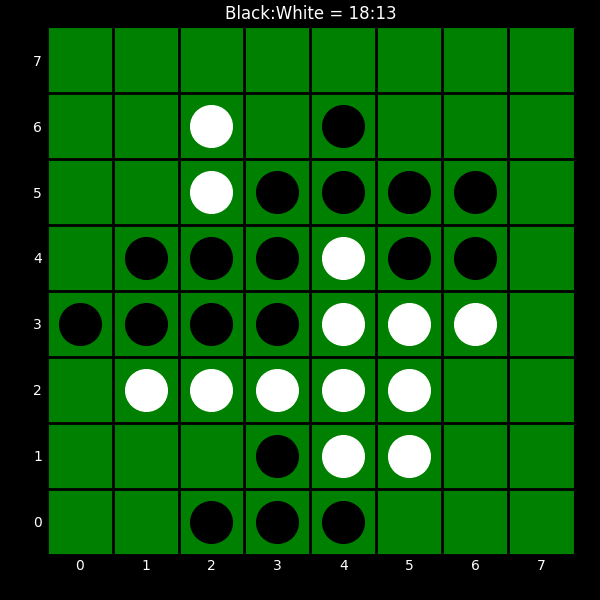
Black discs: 18
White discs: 13